Question: I am creating a graph using chart.js .

I plot something on y-axis (let's say the number of active customers) and time on x-axis, but time is measured day by day for the first month (day1, day2 up to day30), then 30 days by 30 days and finally 180 days by 180 days.
My graph works but it isn't natural since the distance between two consecutive points on x axis (day1 vs day2, or day180 vs day360) is constant. I would like the space between day180 and day360 to be 180 times greater than the distance between day1 and day2.
I have tried to change the names from day1 to 1 and so on, it did not work.
Thanks for your help !
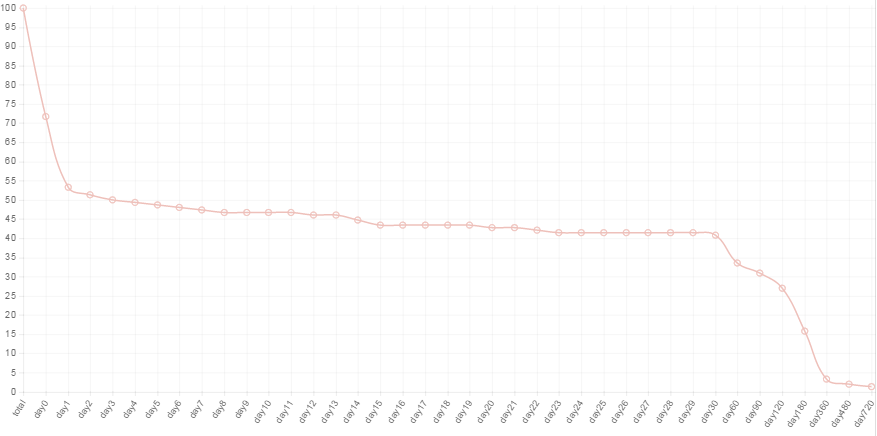
Answer: What about inserting empty datapoints in between?
So this concept:
'''
labels = ["1", "2", "", "4", "", "", "", "8"];
data = [65, 59, null, 81, null, null, null, 34];
'''